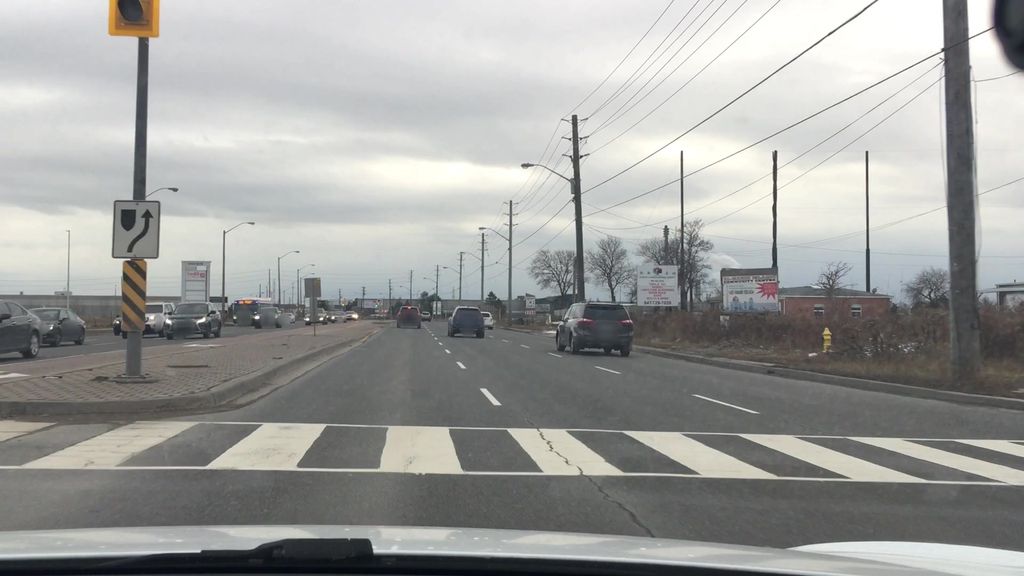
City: toronto